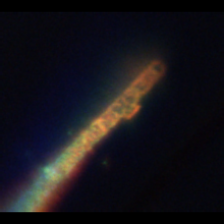
Taxon: Guinardia
Group: Diatoms